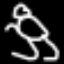
Label: frog